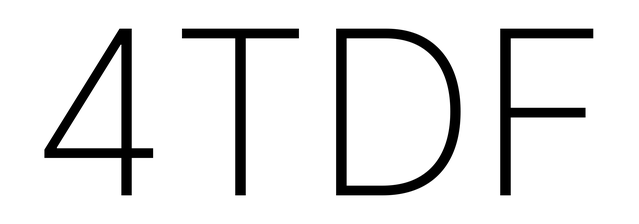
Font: Inter_ExtraLight